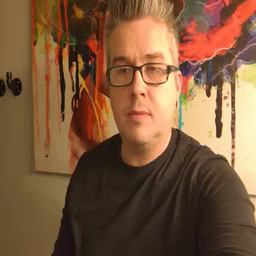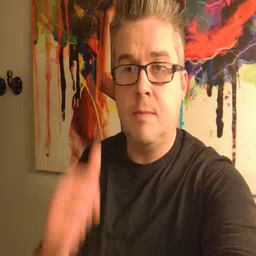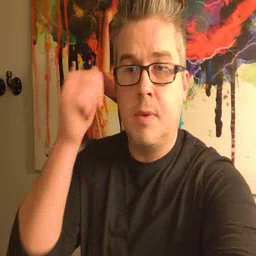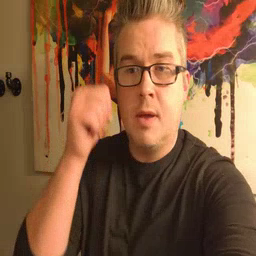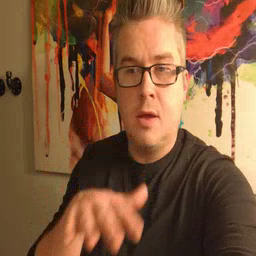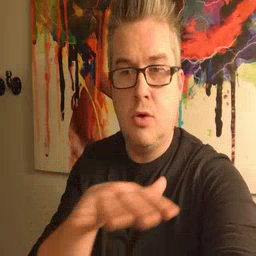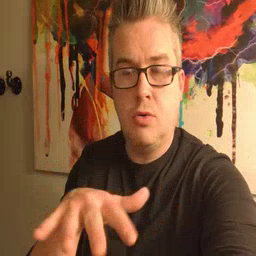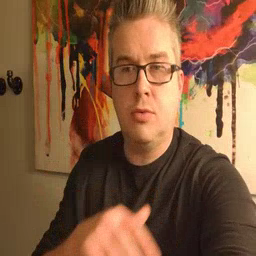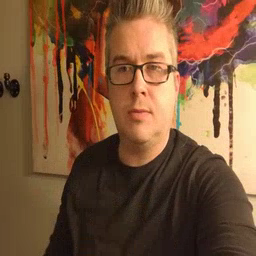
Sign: backyard